Brain MRI, modality: hrT2
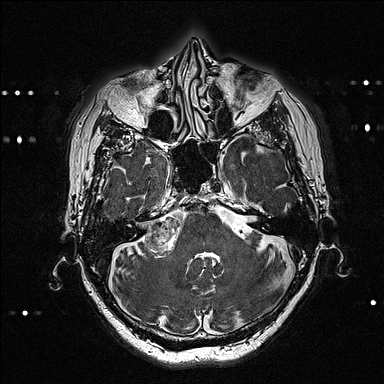